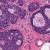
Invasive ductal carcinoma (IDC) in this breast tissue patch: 0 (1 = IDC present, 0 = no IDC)